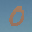
Label: 0